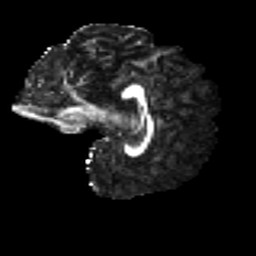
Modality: FA
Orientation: sagittal
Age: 29
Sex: female
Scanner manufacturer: ge
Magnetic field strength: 3 T
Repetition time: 7.8 s
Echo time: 0.0606 s